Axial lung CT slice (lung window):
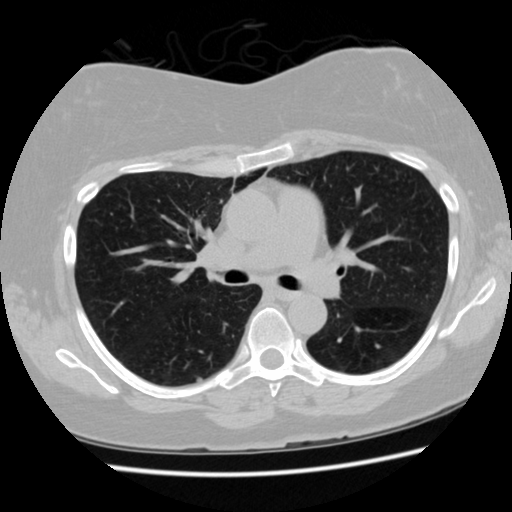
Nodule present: yes
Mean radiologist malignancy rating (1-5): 2.5